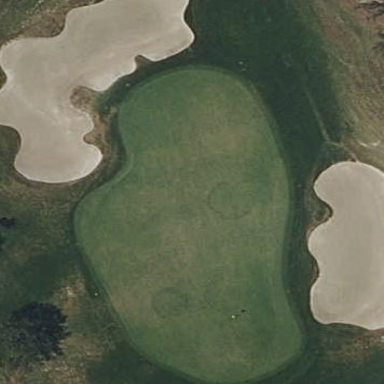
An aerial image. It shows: Golf course.